Sex: M
Age: 45
Scanner: Avanto
Primary tumour origin: Non-Small Cell Lung Cancer
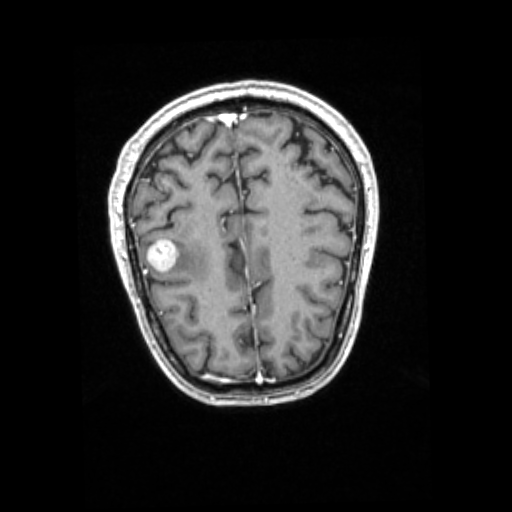
Segmented lesion volume (cc): 4.045
Number of lesion components: 4